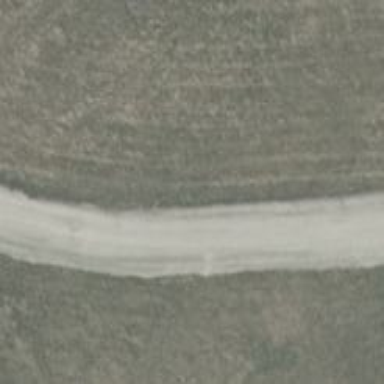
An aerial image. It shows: Gravel track with grade3 tracktype.